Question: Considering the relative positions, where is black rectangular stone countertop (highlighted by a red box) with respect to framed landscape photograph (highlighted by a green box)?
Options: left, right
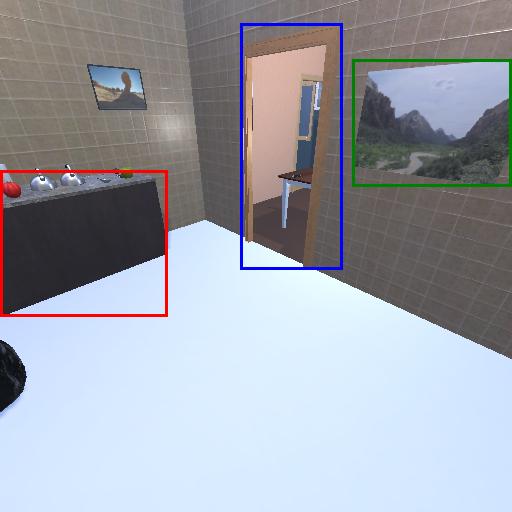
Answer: left